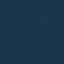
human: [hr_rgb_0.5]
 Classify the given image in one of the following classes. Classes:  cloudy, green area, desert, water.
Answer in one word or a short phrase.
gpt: water